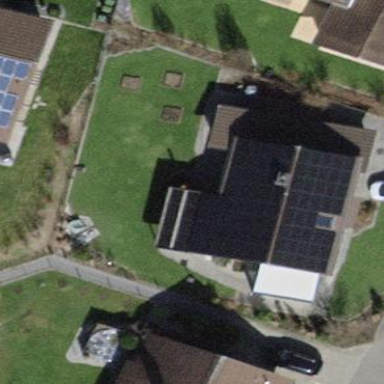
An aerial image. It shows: Solar power generator with photovoltaic panels.